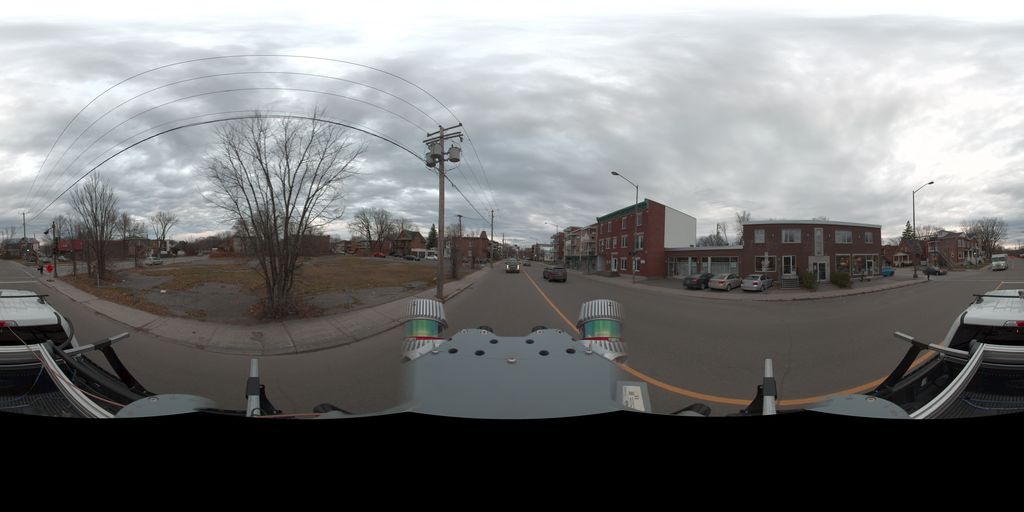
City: quebec_city